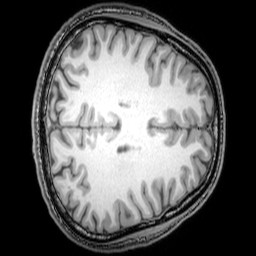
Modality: T1w
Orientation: axial
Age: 26
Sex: male
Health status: healthy
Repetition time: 0.081 s
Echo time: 0.037 s